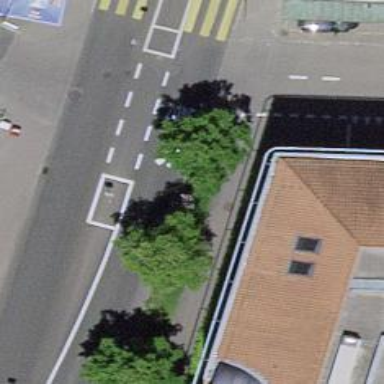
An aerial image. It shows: Kerb barrier.